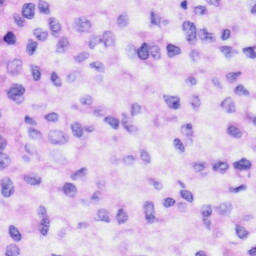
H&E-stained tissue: Liver